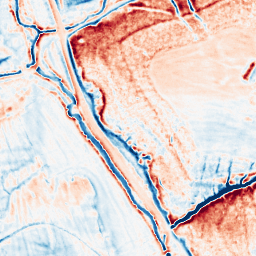
Category: classical
Decomposition family: uniform
Decomposition parameters: size: 10
Upsampling method: bilinear
Upsampling parameters: scale: 2
Upsampling scale: 2